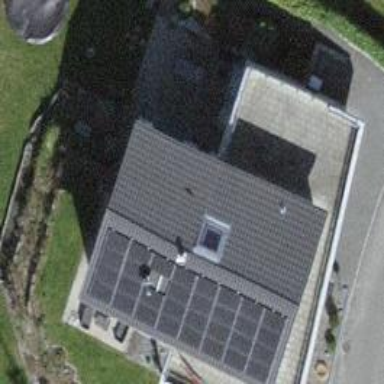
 consisting of solar photovoltaic panels."